Question: I have a DAX formula for EXCEL column with the name ED2
FORMULA:
'''
=IF ( [ED1] - INT ( [ED1] ) > 0.5, ROUNDUP ( [ED1], 0 ), INT ( [ED1] ) )
'''
So if ED1 column has a value greater than 0.5 then it should roundup else rounddown
Example:
>
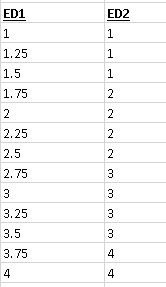
Answer: You can use function to achieve that.
'''
SELECT Round(ED1,0) AS Rounded;
'''
Here is a link for round function details: <URL>
:
As mentioned in comment, this is not working in some cases. you can use following code:
'''
Select IIF((ED1%1)>0.5,Ceiling(ED1),Floor(ED1)) As Rounded
'''
Code for your case:
'''
DECLARE @tbl TABLE(ED1 DECIMAL(8,2));
INSERT INTO @tbl VALUES
(1),(1.25),(1.5),(1.75),
(2),(2.25),(2.5),(2.75),
(3),(3.25),(3.5),(3.75),
(4);
SELECT ED1,ED2=IIF(ED1%1>0.5,CEILING(ED1),FLOOR(ED1)) FROM @tbl
'''
and the output is:
<URL>